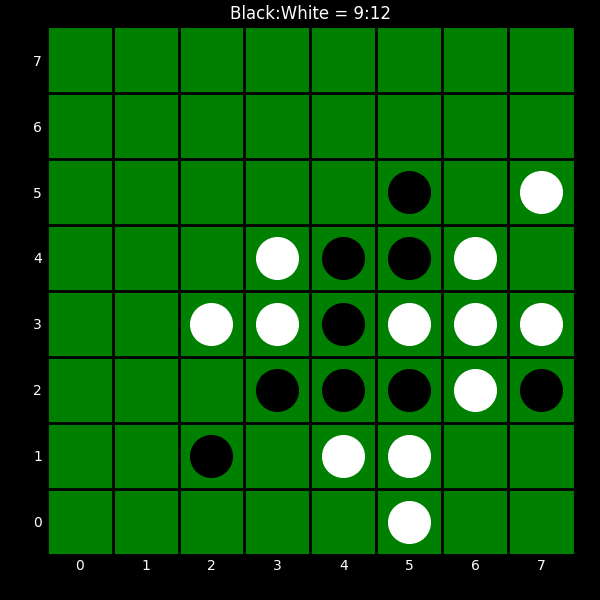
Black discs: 9
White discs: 12